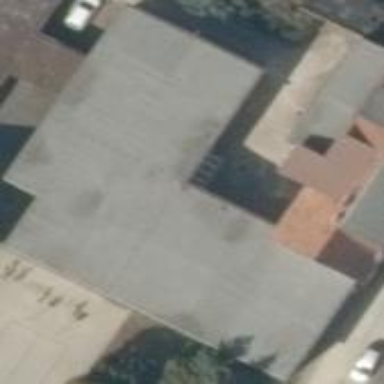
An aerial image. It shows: Clinic building.